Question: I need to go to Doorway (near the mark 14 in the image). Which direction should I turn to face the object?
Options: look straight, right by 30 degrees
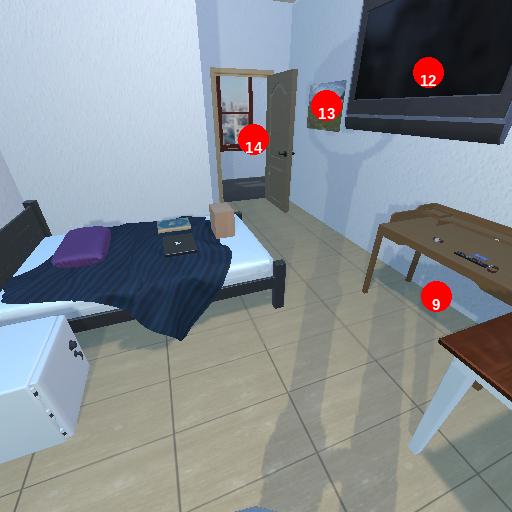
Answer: look straight